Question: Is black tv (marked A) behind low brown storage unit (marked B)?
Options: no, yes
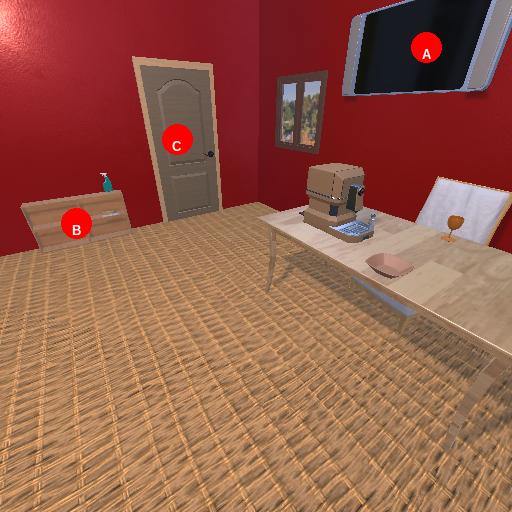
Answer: no